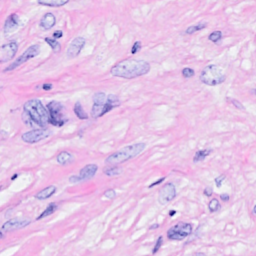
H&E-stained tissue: Breast